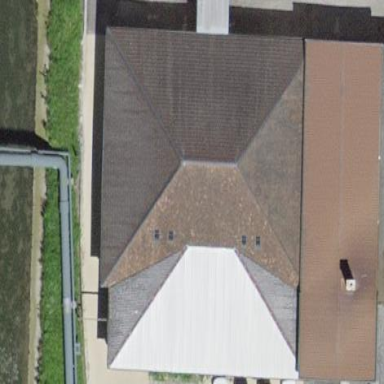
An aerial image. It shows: Building with hipped roof shape.